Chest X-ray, AP view. Patient: 54 years old, sex M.
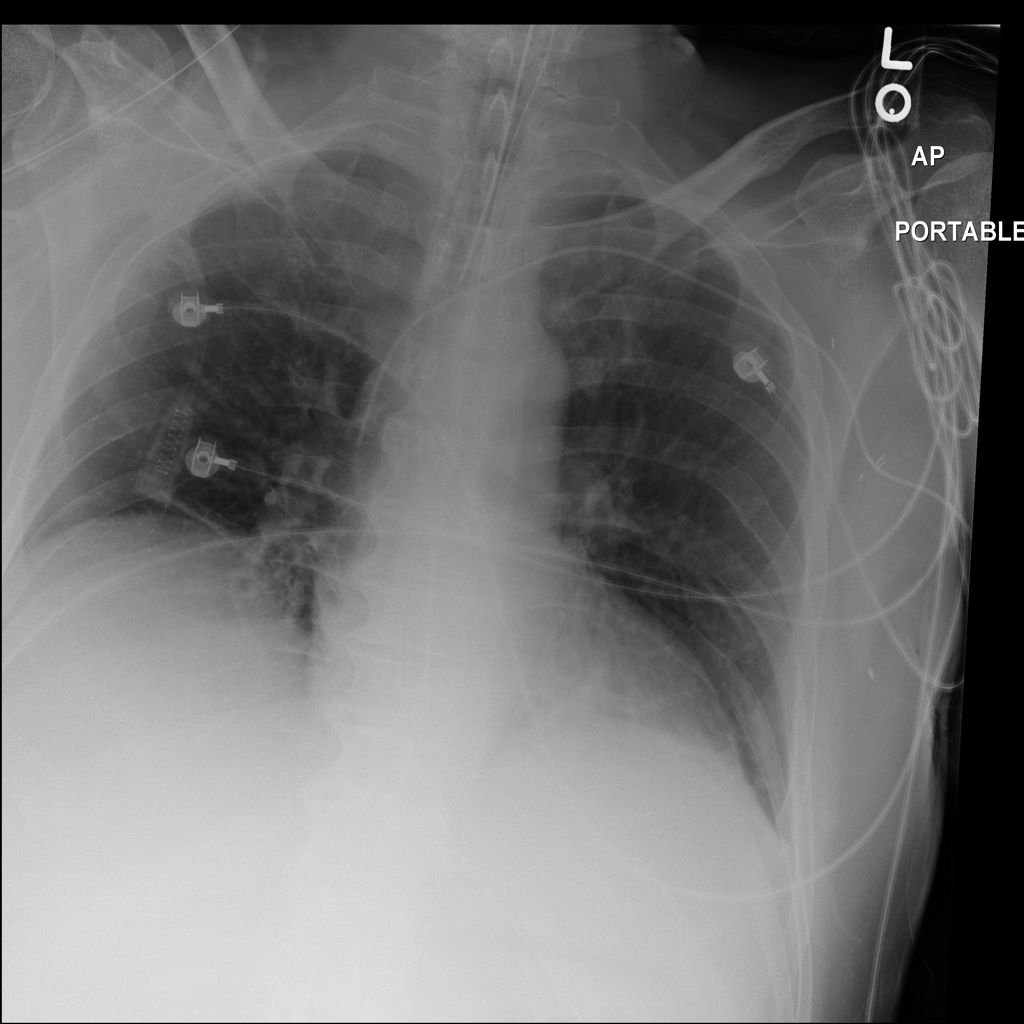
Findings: No Finding